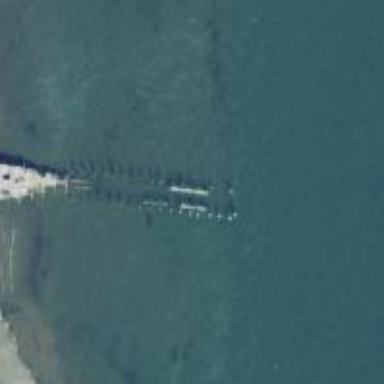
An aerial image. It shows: Ruined man-made pier with pilings resembling natural reef.